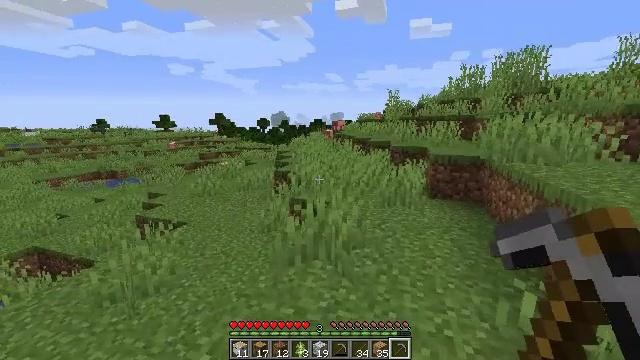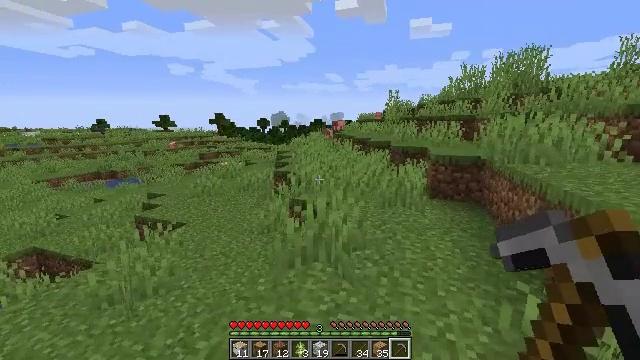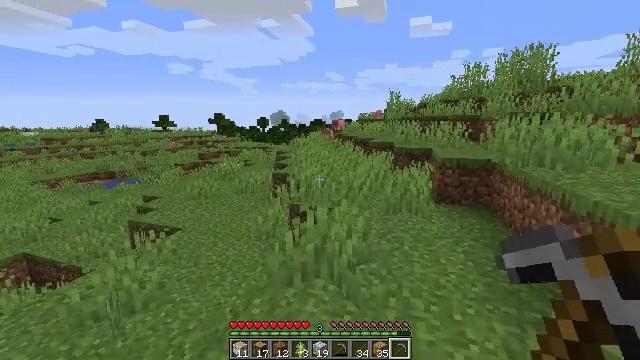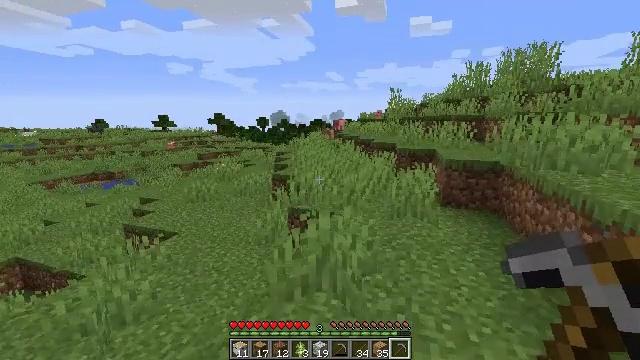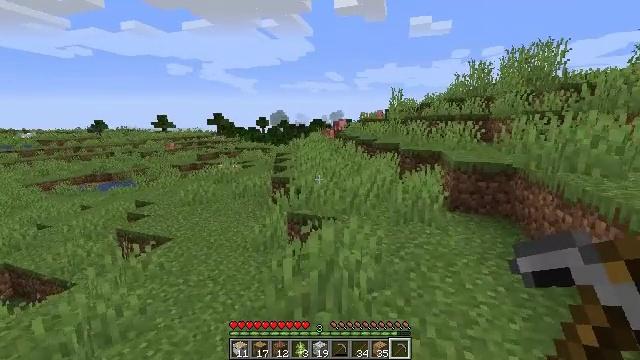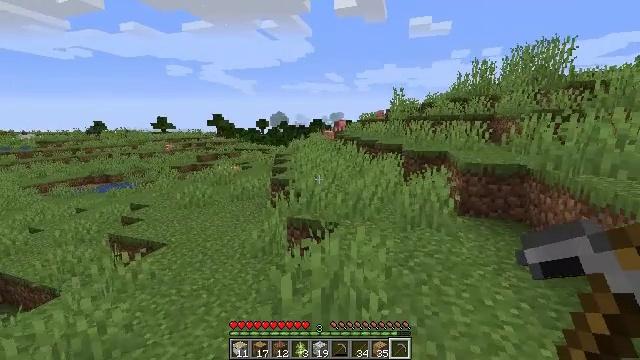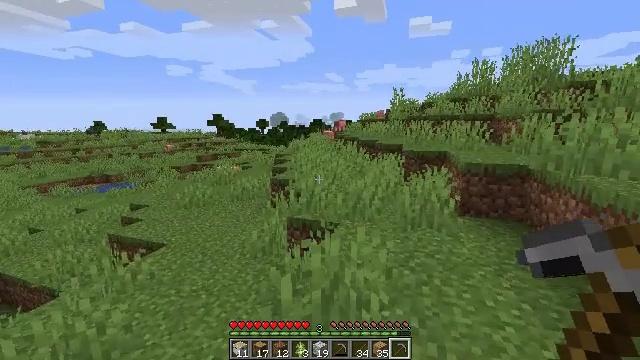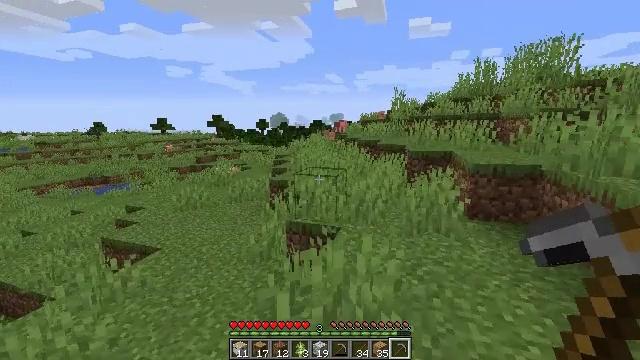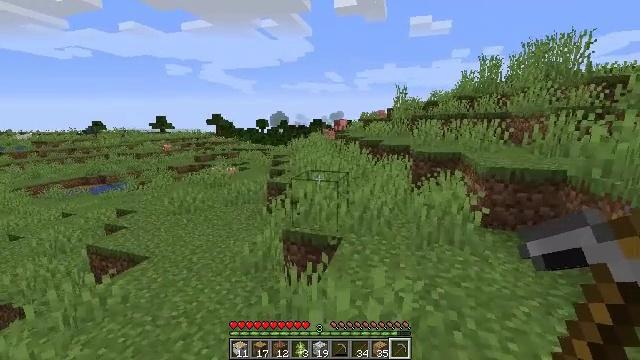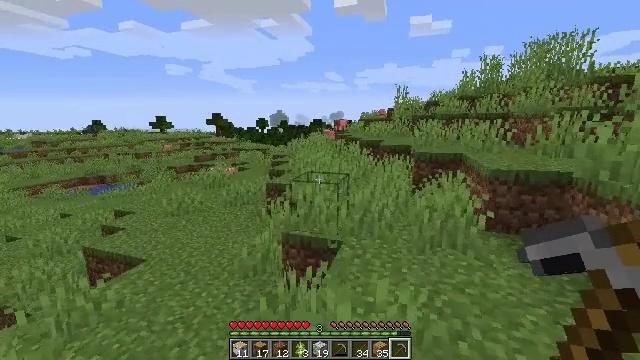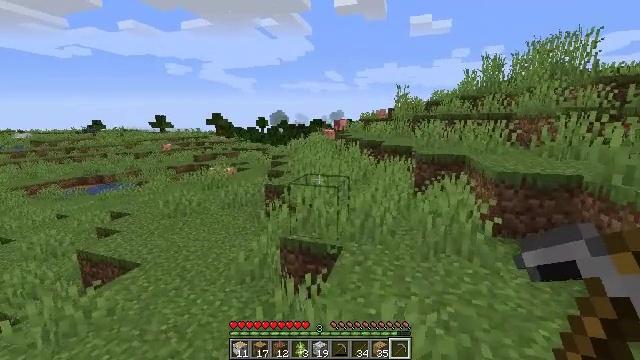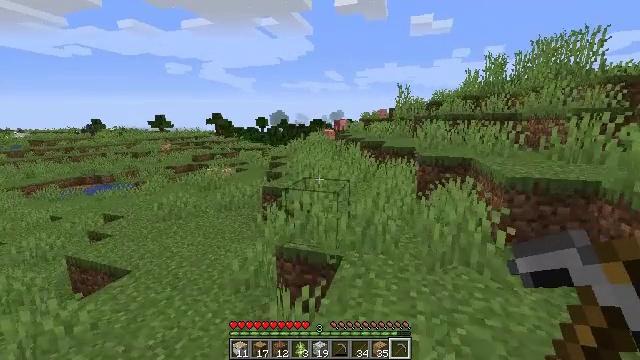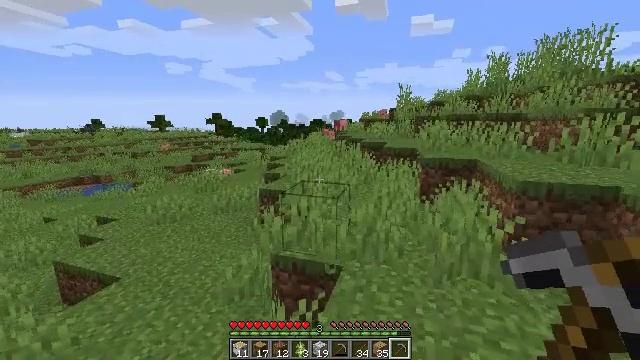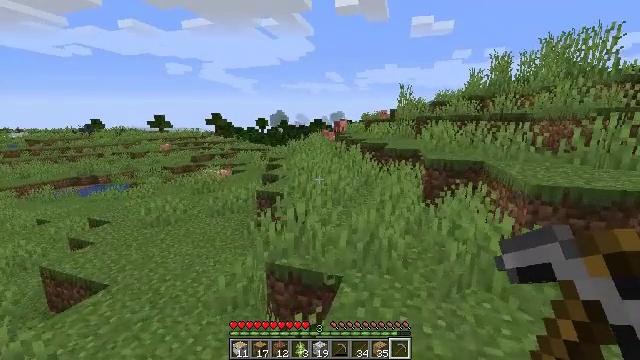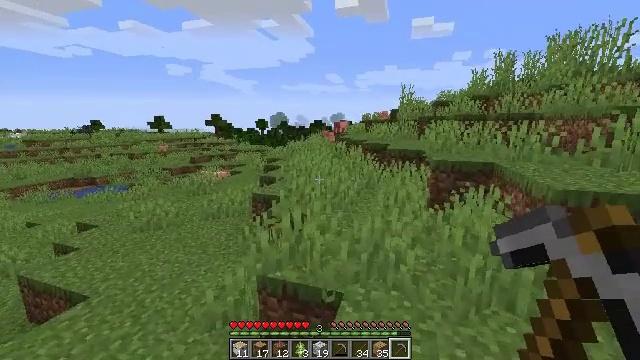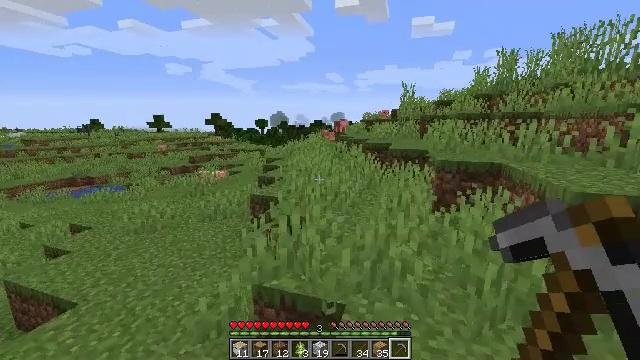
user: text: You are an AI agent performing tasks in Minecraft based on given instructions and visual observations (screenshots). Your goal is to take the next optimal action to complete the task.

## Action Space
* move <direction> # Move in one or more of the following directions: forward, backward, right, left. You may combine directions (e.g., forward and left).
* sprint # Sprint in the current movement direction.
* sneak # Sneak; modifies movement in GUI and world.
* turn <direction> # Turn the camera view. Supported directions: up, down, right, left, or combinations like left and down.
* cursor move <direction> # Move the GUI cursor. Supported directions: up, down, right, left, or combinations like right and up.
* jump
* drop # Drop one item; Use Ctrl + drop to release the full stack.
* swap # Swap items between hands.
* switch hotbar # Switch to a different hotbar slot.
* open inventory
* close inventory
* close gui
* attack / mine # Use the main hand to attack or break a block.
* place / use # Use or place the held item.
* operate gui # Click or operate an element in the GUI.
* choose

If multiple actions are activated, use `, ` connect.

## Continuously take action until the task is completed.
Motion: motion action
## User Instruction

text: Collect the azure bluet for decoration.
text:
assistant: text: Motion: move forward
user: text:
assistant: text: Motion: move forward
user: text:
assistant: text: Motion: move forward
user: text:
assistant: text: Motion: move forward
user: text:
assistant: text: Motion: move forward
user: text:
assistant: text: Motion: move forward
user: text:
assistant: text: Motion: move forward
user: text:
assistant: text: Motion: move forward
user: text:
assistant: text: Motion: move forward
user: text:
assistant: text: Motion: move forward
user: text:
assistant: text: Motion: move forward
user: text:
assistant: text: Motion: move forward
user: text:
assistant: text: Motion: move forward
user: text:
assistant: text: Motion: move forward
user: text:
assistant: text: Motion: move forward
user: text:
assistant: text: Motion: move forward
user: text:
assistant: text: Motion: move forward
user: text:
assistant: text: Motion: move forward
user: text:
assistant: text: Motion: move forward
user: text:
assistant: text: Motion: move forward
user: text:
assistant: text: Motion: move forward, jump
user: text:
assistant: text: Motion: move forward, jump
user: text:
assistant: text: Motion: move forward, jump
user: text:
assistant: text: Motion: move forward, jump
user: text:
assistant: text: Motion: move forward, jump
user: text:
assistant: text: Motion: move forward, jump
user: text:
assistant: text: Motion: move forward
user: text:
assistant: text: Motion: move forward
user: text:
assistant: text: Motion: move forward
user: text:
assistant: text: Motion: move forward